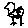
Label: bird